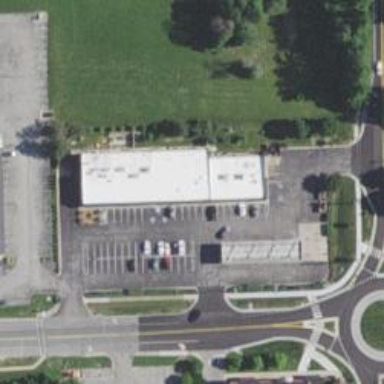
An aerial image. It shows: Veterinary facility.